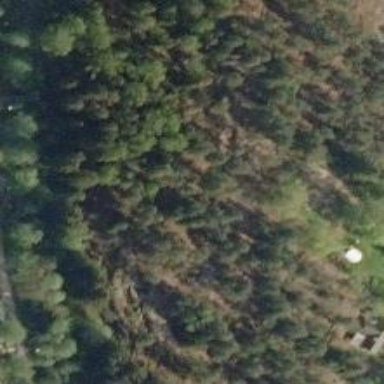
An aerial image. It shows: Cliff in nature.